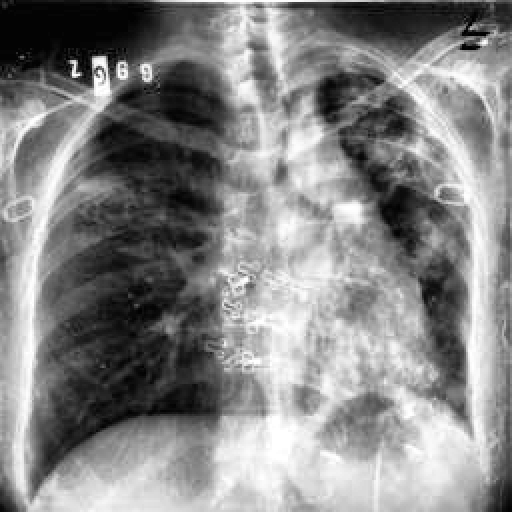
Finding: TUBERCULOSIS